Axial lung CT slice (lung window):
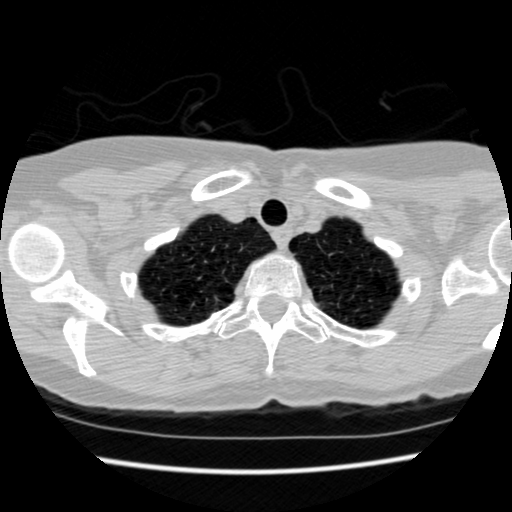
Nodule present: no